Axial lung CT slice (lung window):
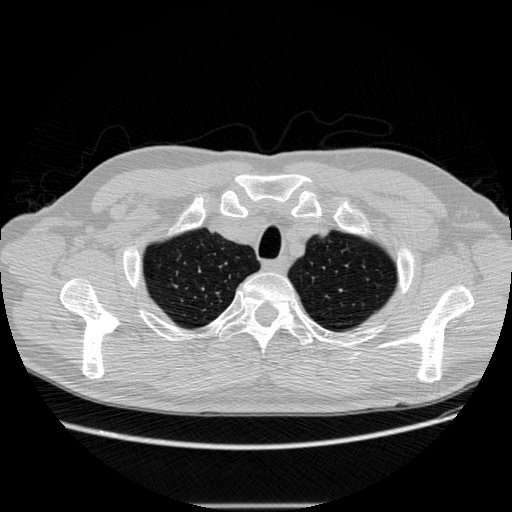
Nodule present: no